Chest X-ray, AP view. Patient: 33 years old, sex M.
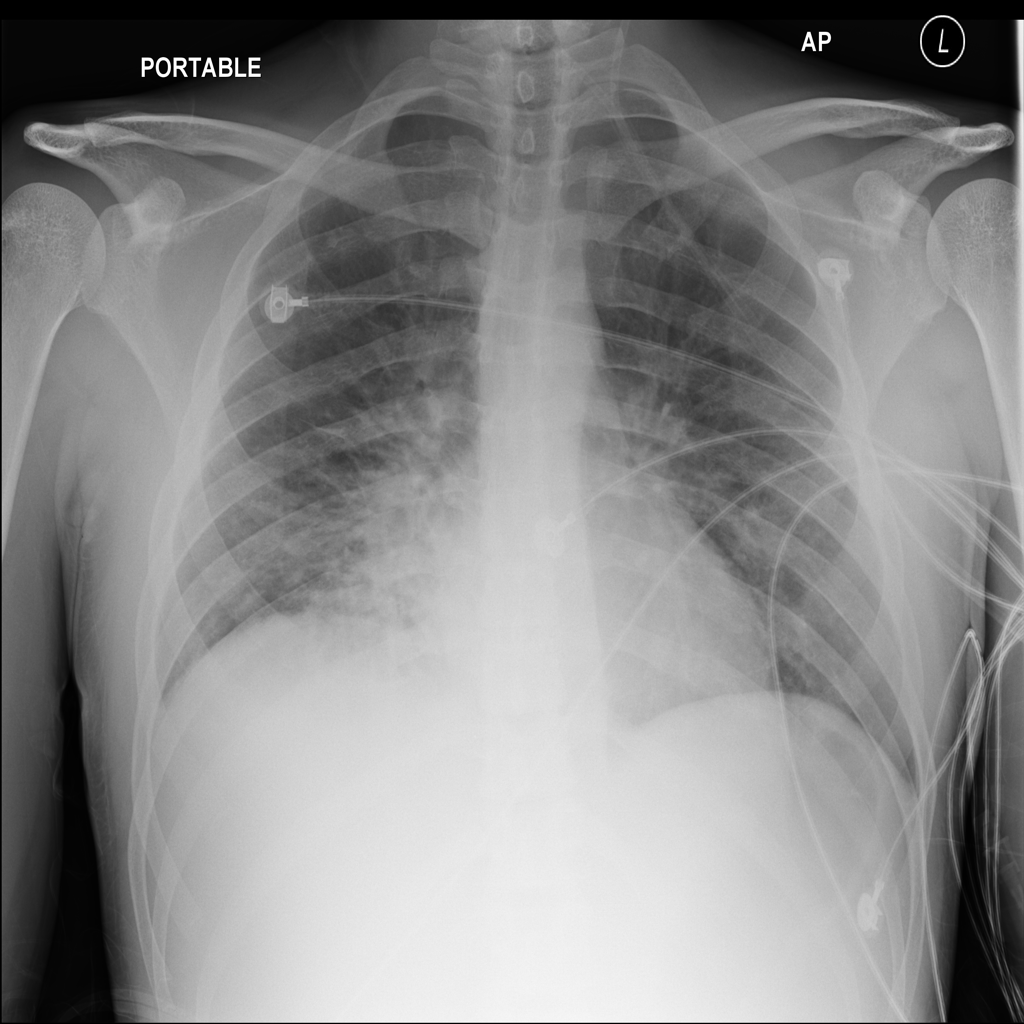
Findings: Infiltration